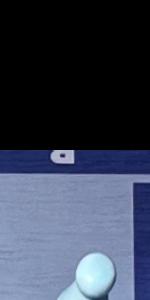
Label: Empty